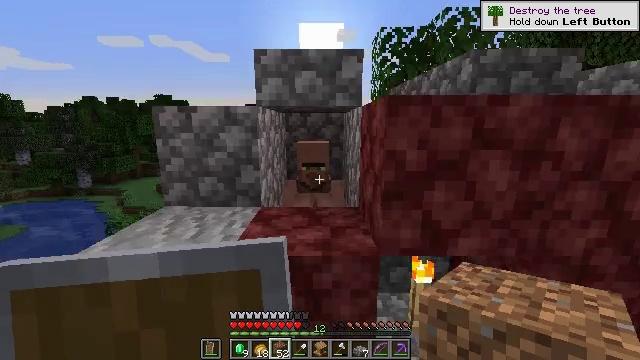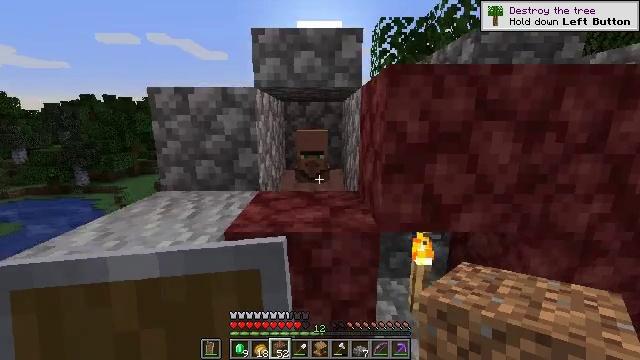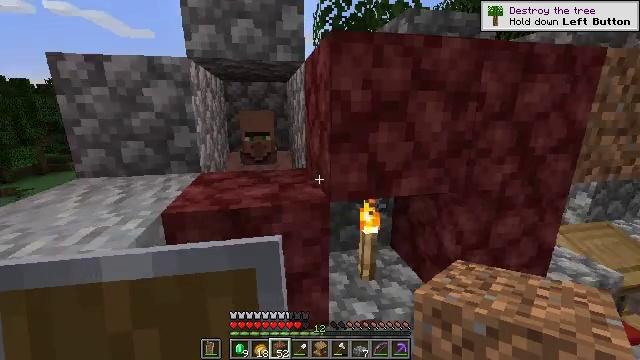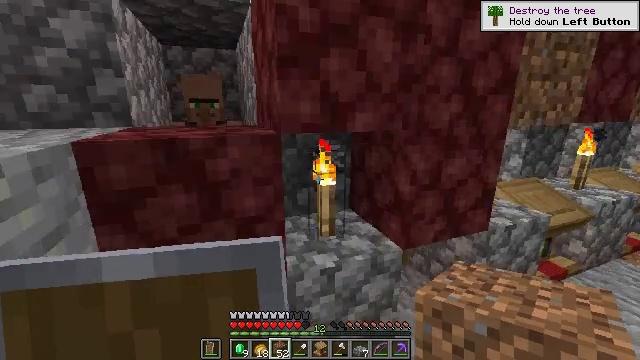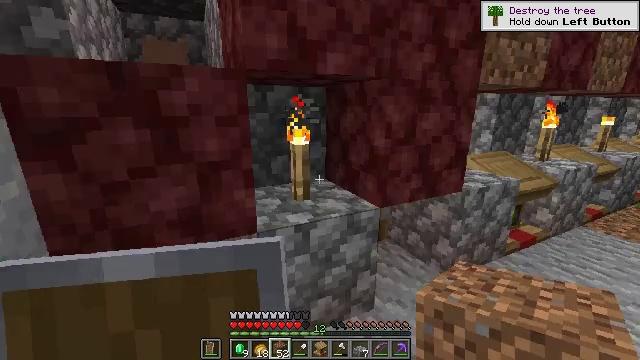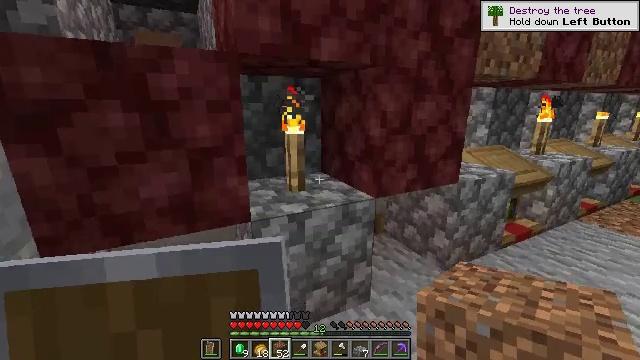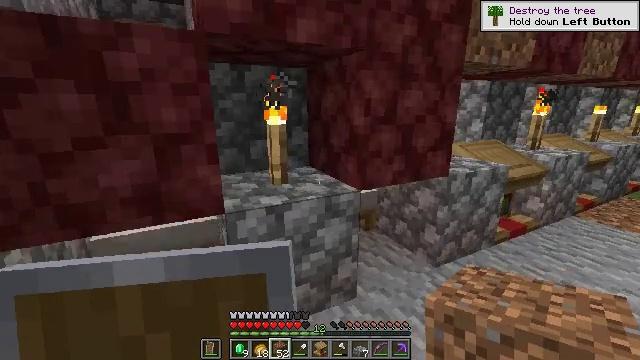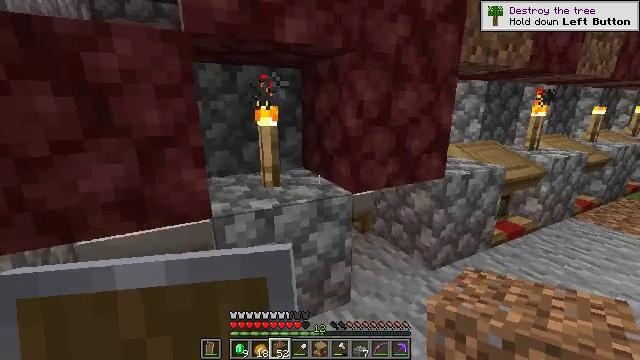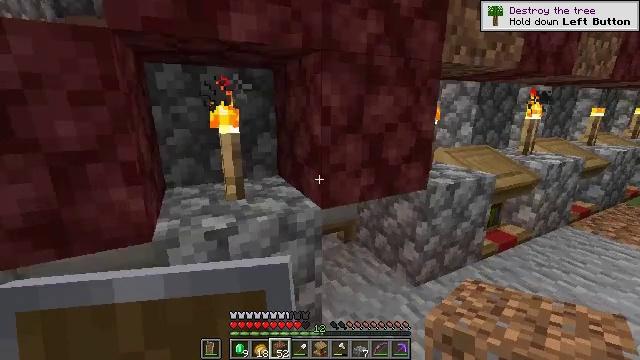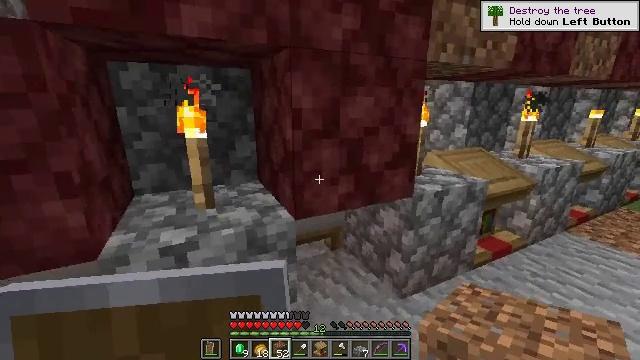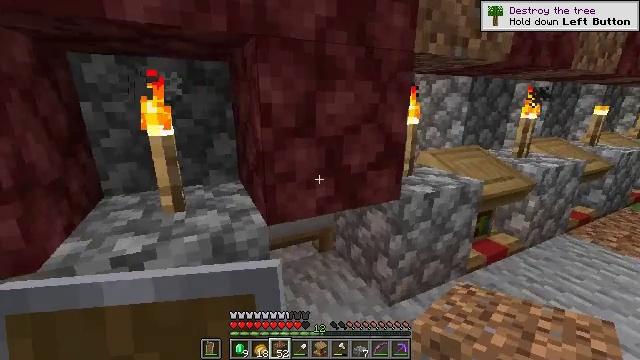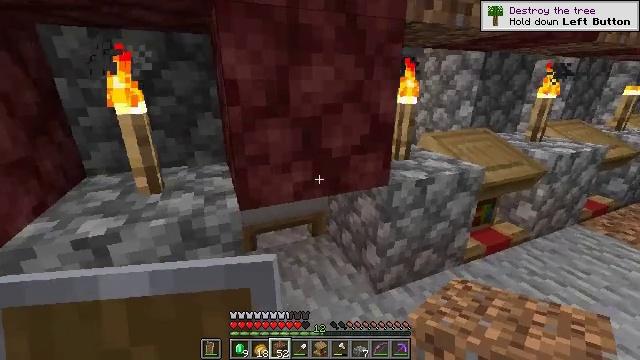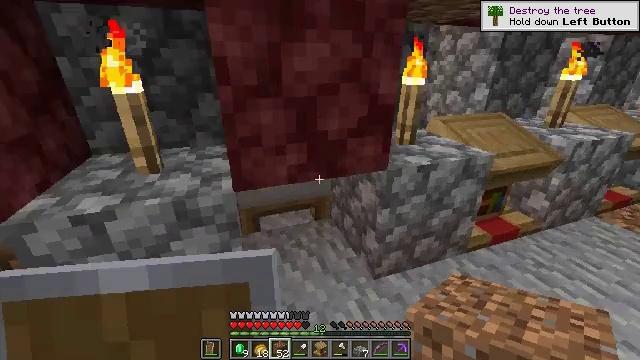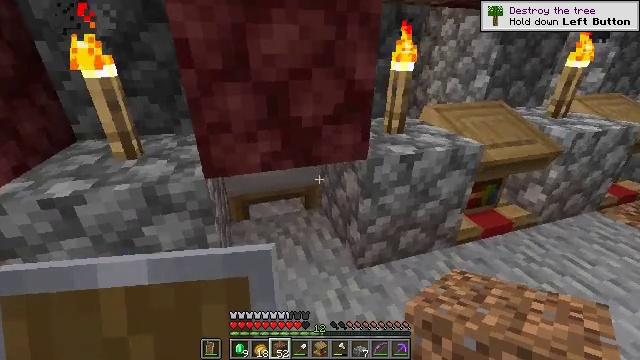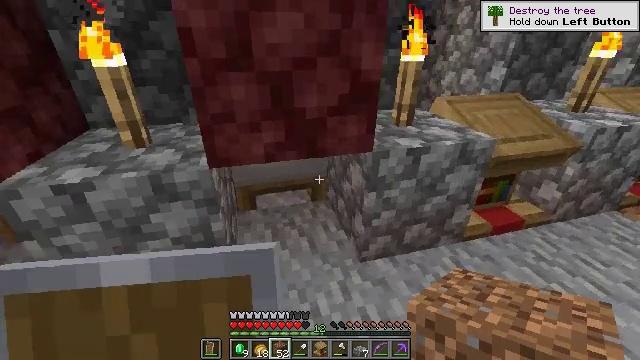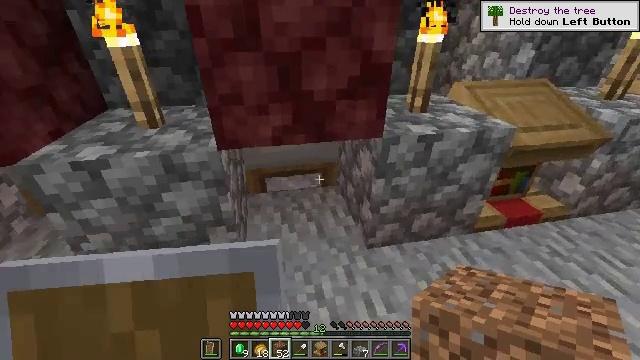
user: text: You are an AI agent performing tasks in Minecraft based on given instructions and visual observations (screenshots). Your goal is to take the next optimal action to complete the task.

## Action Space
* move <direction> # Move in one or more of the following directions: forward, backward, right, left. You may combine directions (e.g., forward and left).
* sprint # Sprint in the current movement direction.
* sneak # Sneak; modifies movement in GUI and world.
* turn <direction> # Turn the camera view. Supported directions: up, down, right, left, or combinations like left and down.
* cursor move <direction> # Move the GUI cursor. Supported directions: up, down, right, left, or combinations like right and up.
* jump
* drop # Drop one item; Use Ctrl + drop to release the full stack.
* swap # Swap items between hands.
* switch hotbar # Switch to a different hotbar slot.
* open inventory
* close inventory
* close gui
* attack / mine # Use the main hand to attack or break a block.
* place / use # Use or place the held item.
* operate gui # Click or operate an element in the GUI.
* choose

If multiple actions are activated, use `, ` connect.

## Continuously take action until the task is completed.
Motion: motion action
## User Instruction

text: Recycle the andesite slab piece.
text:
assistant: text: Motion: no_op
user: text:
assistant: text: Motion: move right, turn right and down
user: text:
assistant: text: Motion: move right, turn right
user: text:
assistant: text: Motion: move right, turn right
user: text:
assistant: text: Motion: move right
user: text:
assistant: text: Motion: move forward and move right
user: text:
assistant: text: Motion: move forward and move right
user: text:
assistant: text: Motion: move forward and move right
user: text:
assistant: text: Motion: move forward and move right
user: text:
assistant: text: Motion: move forward and move right
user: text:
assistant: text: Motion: move right, turn left and down
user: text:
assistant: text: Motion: move right, turn left and down
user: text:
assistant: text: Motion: turn left and down
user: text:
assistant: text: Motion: turn left and down
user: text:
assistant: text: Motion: turn left and down
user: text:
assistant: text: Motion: turn left and down
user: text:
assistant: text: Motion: turn left and down
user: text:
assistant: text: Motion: turn left and down
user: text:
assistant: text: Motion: turn down
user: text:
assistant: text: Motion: turn down
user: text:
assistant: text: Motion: no_op
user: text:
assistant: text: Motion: no_op
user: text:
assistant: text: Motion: no_op
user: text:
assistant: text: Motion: no_op
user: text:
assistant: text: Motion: no_op
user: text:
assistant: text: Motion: no_op
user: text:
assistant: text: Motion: no_op
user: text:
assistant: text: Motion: no_op
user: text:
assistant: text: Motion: no_op
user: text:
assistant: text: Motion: no_op